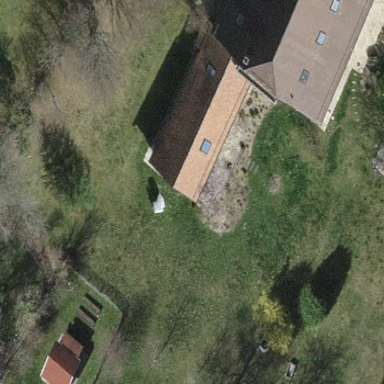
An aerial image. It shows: Simple house.